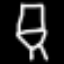
Label: chair